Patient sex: F
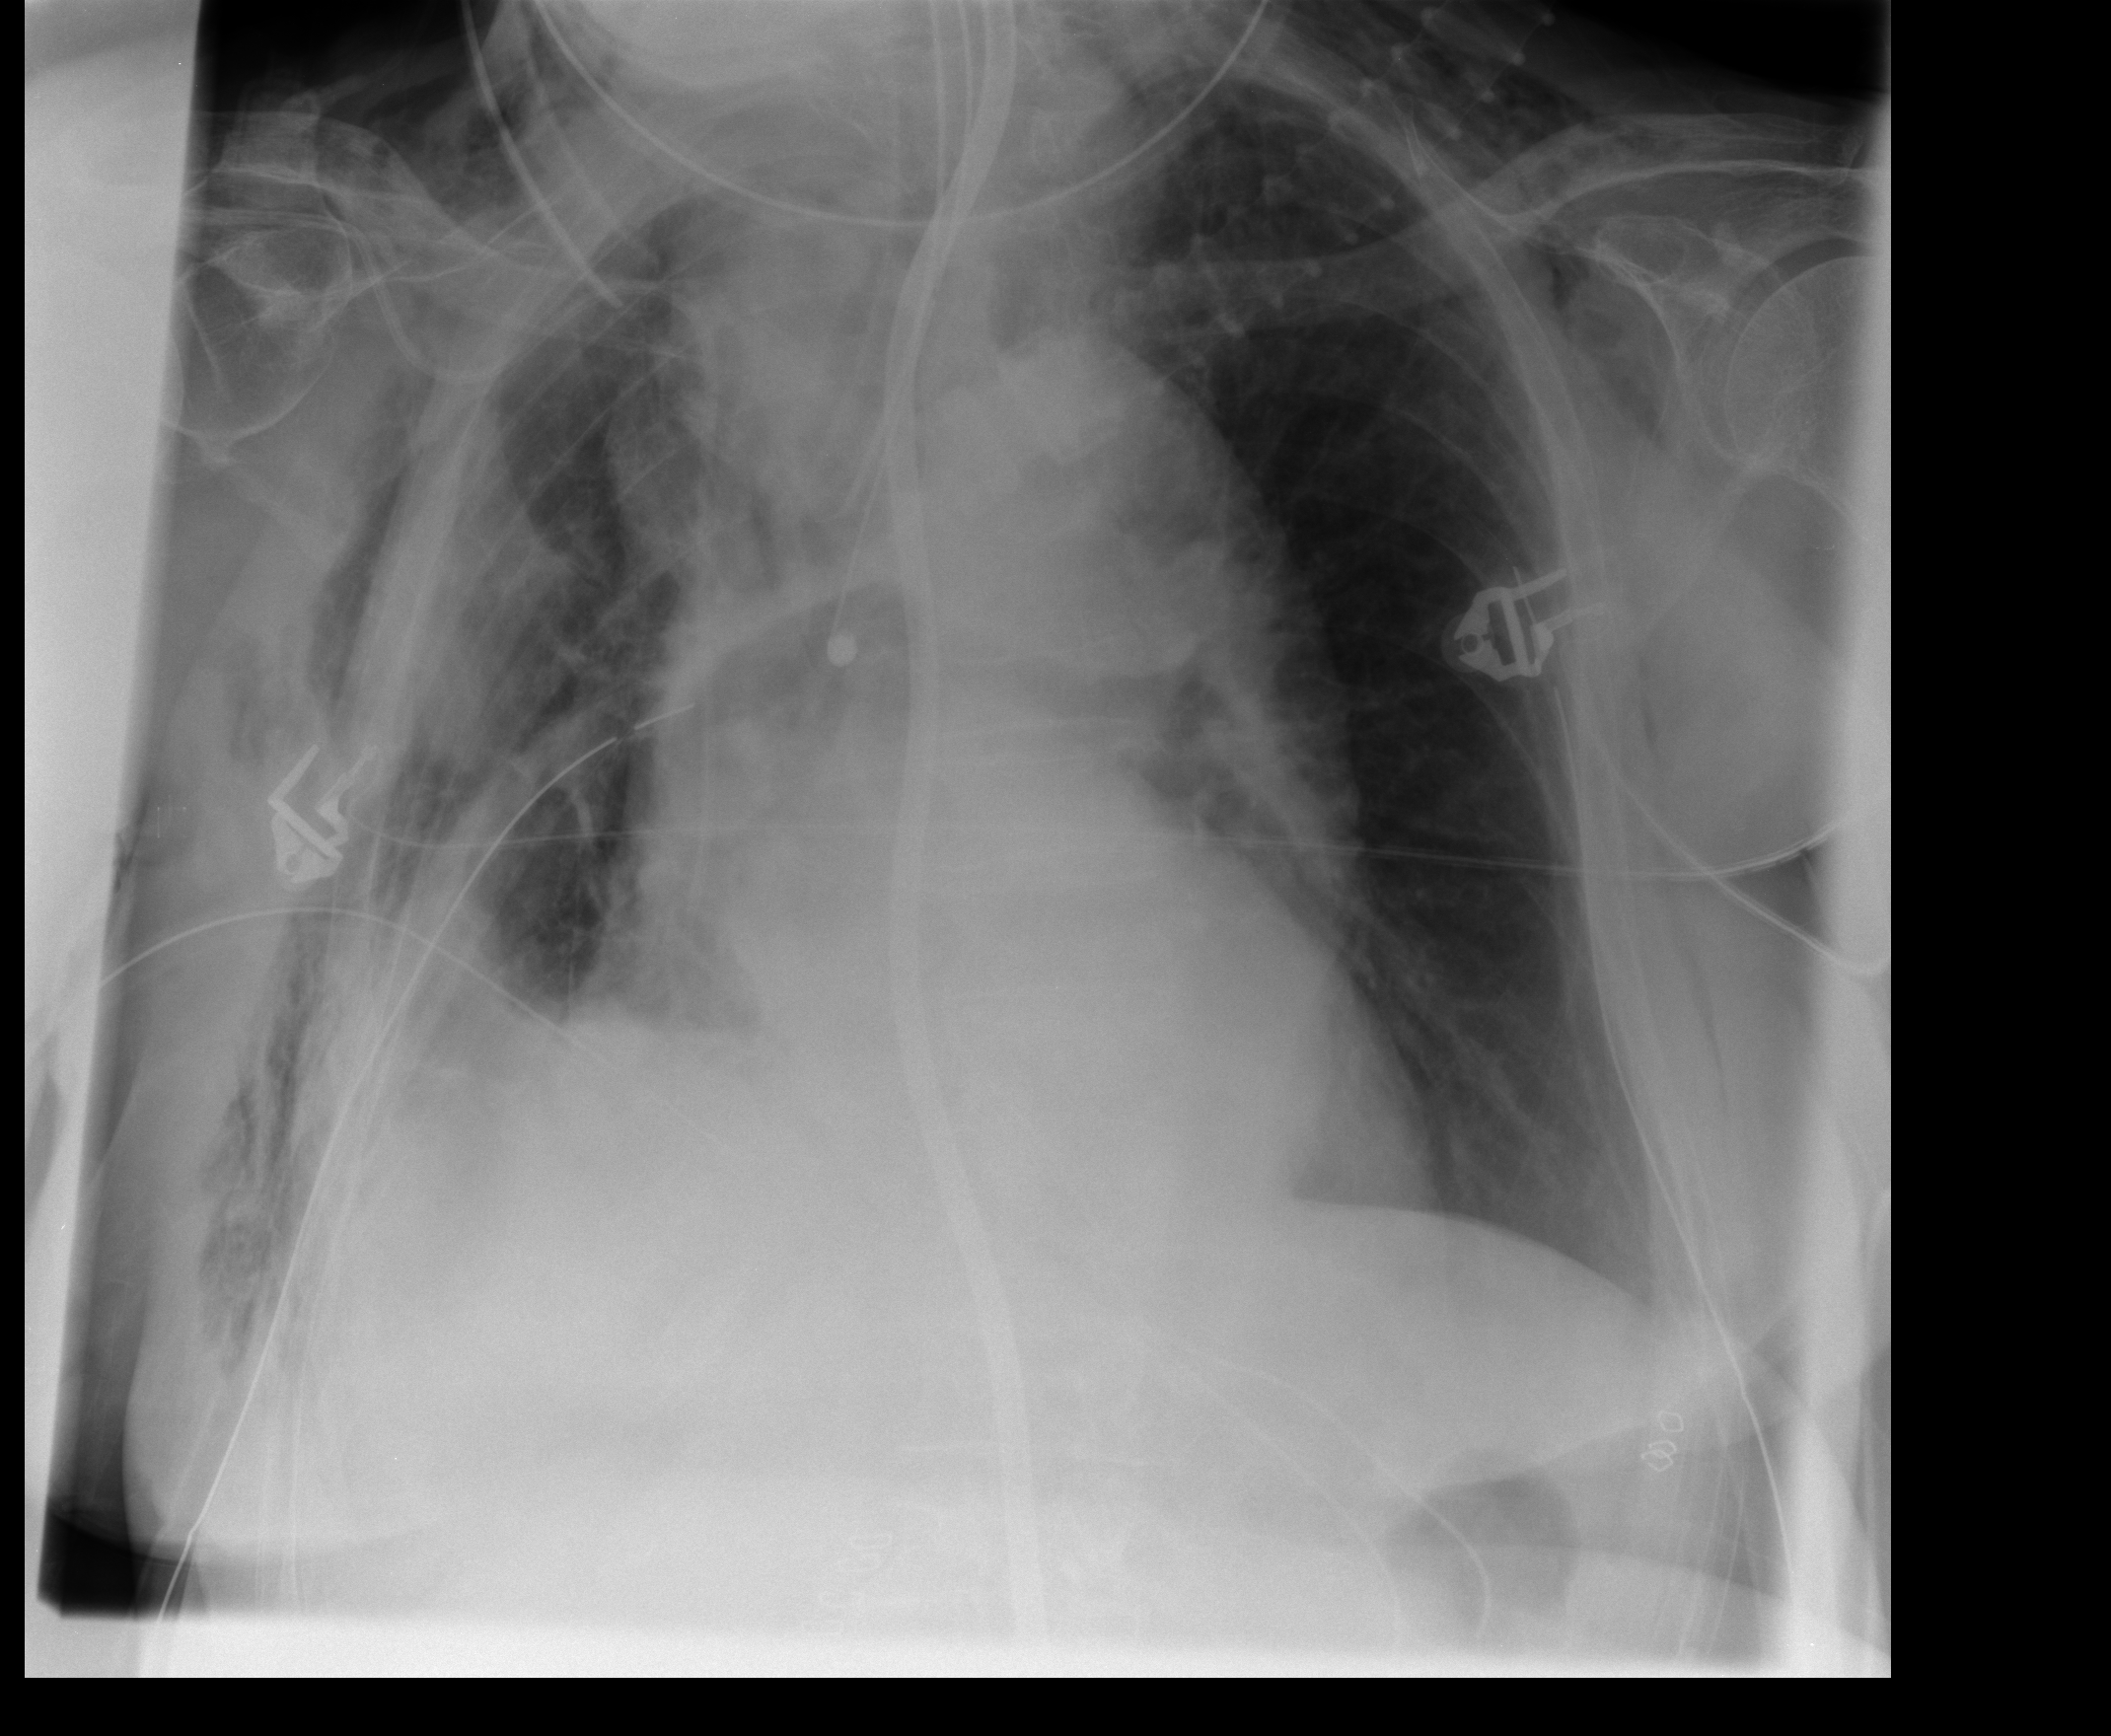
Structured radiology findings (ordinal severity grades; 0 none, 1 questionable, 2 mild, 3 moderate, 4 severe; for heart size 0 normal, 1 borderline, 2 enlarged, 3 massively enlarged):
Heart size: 2
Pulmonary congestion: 1
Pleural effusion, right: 1
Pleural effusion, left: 0
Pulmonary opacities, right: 2
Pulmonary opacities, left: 2
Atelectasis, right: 3
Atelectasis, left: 2